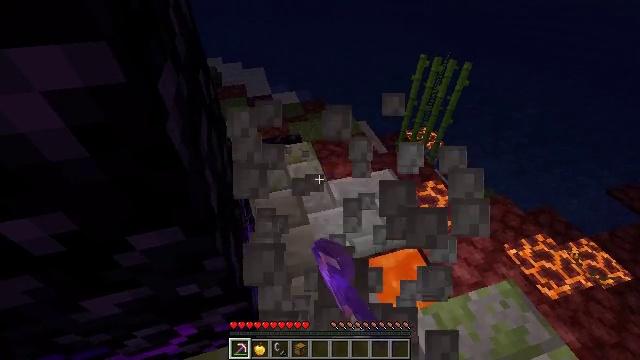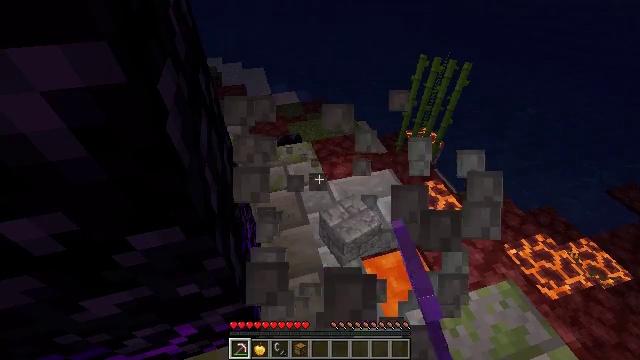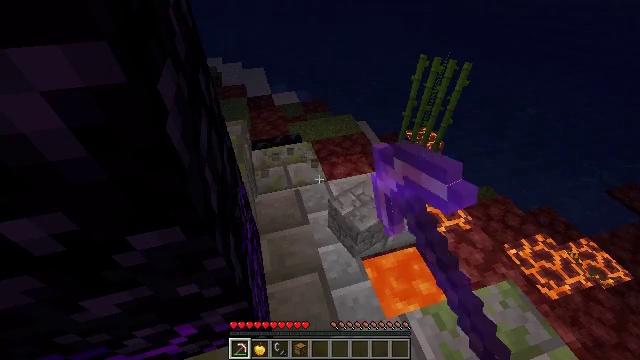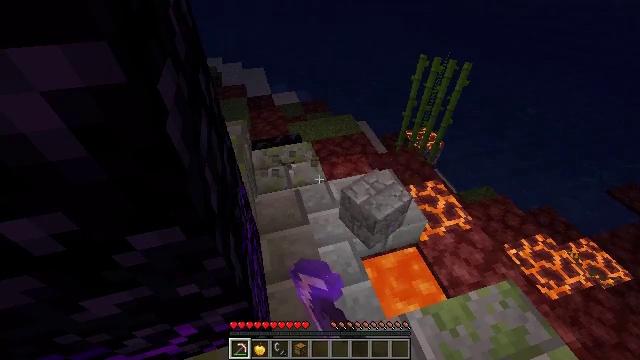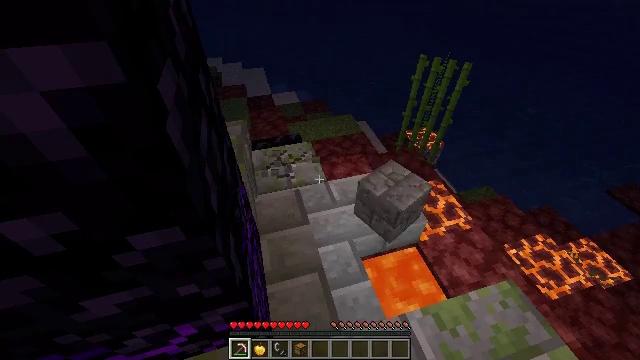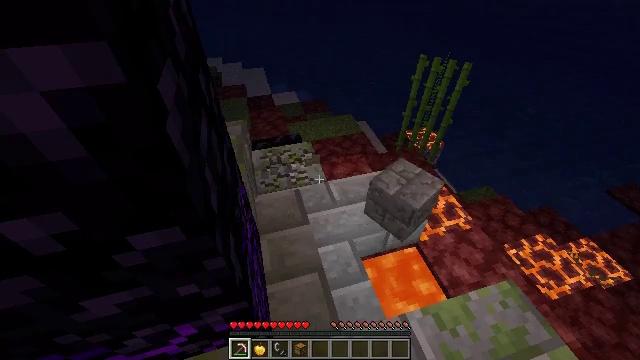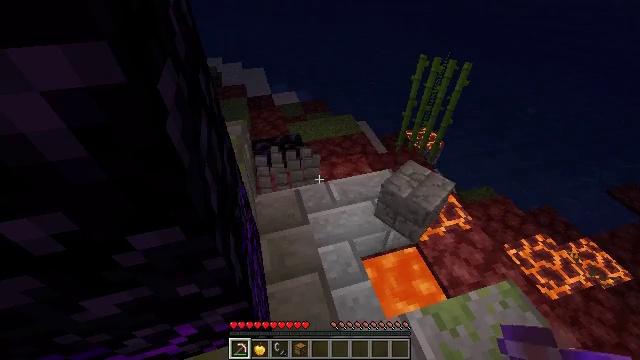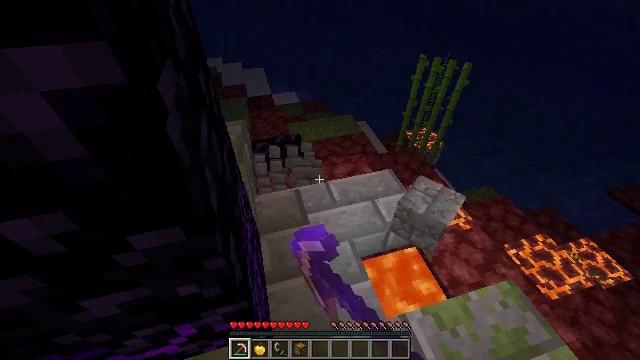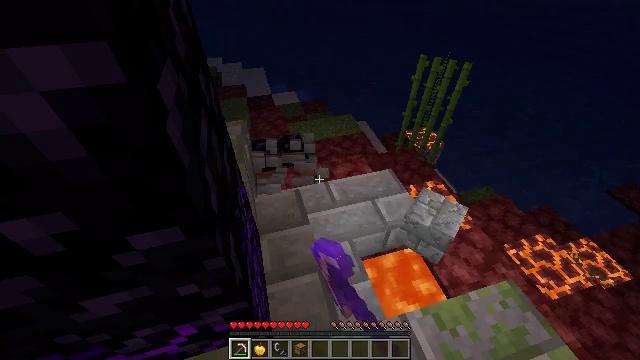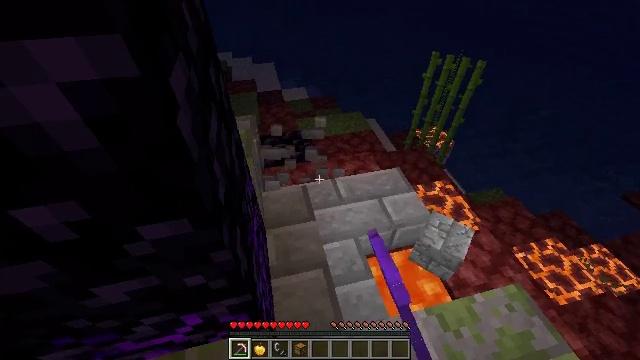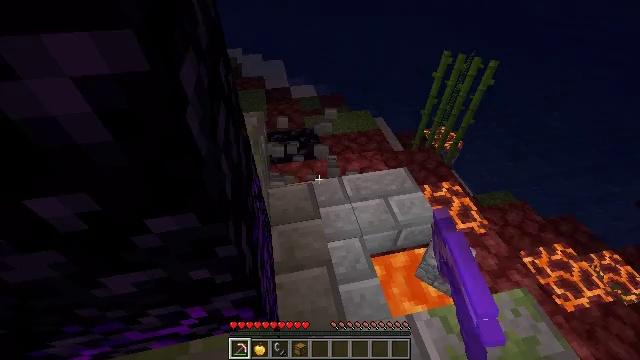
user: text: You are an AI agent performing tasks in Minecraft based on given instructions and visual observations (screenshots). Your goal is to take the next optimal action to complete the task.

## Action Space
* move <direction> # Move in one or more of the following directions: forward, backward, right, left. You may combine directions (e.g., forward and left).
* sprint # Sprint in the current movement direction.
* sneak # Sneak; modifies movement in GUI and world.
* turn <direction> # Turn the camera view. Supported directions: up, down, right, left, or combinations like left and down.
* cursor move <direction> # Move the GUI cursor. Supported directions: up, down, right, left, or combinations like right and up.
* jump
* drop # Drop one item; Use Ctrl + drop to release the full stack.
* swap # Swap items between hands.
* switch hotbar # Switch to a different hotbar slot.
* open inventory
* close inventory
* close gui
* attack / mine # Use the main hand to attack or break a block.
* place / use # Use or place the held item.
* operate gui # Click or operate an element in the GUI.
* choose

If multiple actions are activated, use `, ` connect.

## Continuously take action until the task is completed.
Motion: motion action
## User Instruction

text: Harvest the mossy stone brick slab from a structure.
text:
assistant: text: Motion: attack / mine
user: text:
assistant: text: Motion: attack / mine
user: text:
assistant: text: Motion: attack / mine
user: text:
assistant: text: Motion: attack / mine
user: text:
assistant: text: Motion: attack / mine
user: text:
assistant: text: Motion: attack / mine
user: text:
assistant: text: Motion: attack / mine
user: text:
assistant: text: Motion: no_op
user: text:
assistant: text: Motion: turn left
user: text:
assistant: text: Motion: turn left
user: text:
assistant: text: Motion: no_op